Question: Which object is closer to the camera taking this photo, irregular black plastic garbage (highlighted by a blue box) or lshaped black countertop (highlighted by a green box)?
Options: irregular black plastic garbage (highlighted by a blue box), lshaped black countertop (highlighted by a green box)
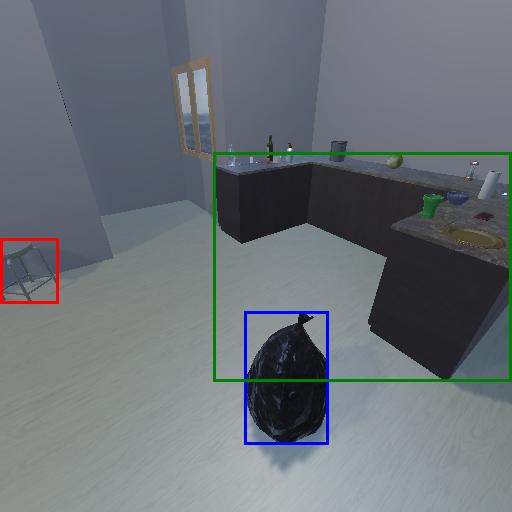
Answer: irregular black plastic garbage (highlighted by a blue box)